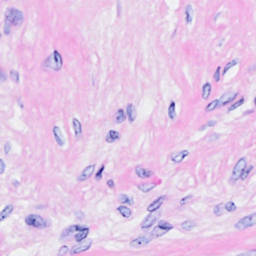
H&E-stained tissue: Breast